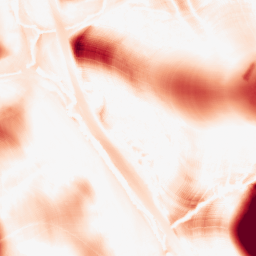
Category: morphological
Decomposition family: morphological
Decomposition parameters: operation: opening
size: 50
Upsampling method: quintic
Upsampling parameters: scale: 8
Upsampling scale: 8